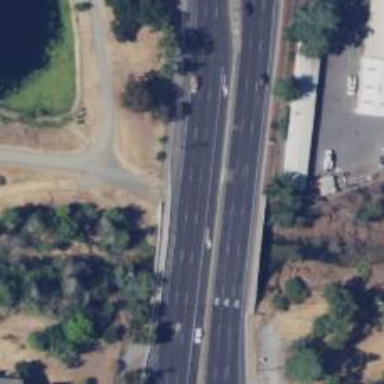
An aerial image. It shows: Expressway with asphalt surface classified as trunk highway.